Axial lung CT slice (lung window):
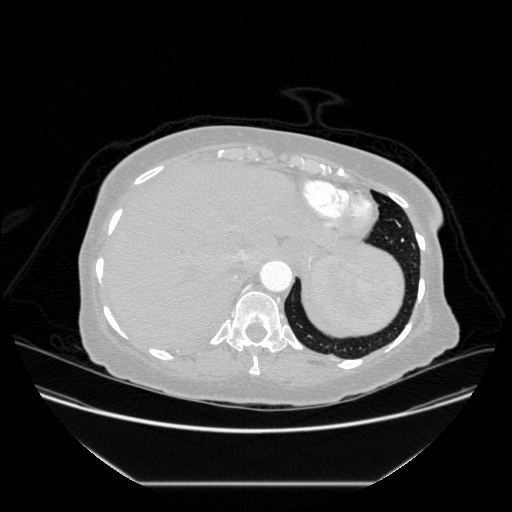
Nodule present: no